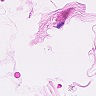
Metastatic tissue present: no